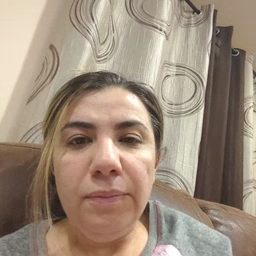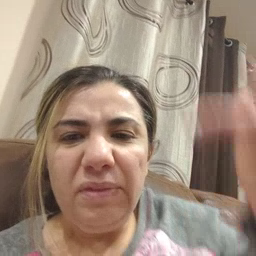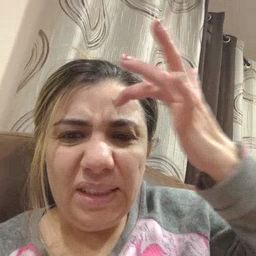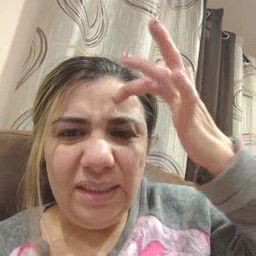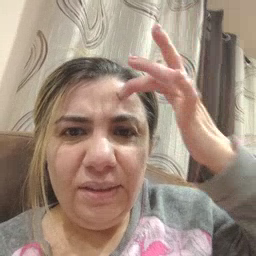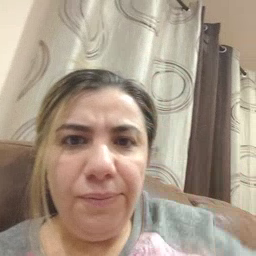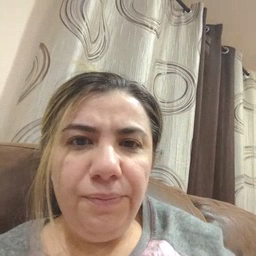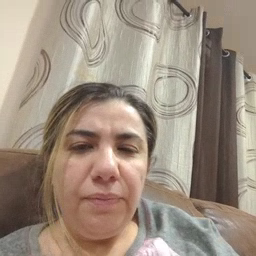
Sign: sick